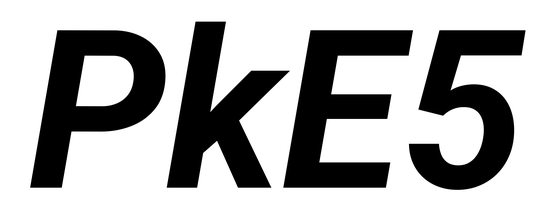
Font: Roboto-Italic_Bold_Italic